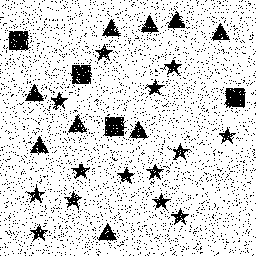
Squares: 4
Triangles: 9
Stars: 14
Total shapes: 27